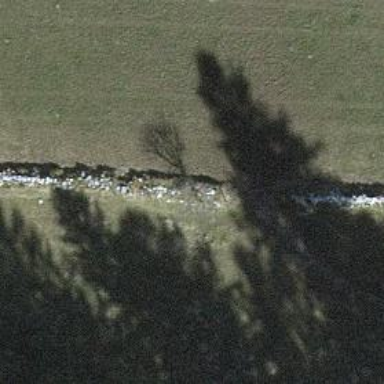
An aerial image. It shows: Wall made of dry stone.